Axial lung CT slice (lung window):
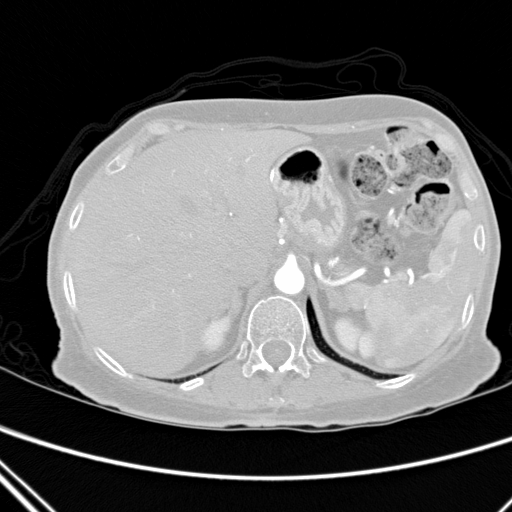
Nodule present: no